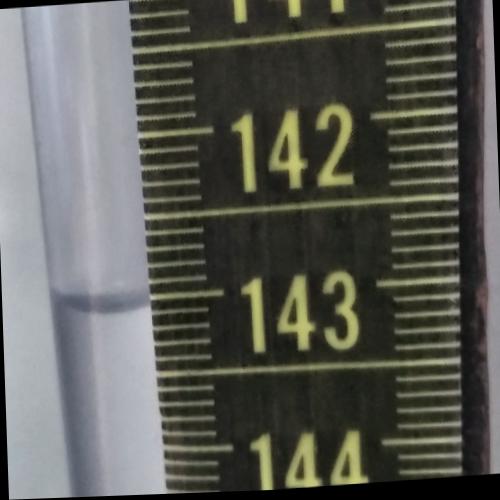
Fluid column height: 143.1 cm